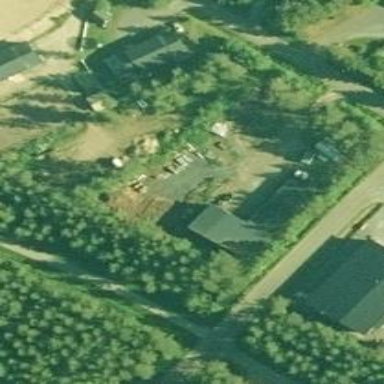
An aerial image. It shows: Warehouse used for storage purposes.